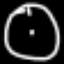
Label: clock